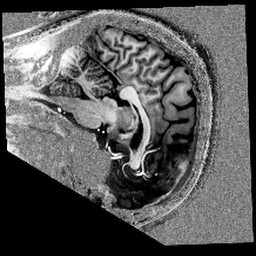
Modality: UNIT1
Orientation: sagittal
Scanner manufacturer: siemens
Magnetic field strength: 6.98 T
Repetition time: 5 s
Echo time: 0.00251 s